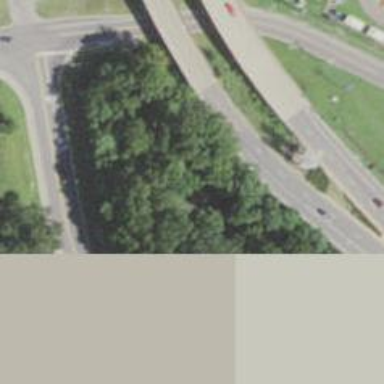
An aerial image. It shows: Motorway junction.